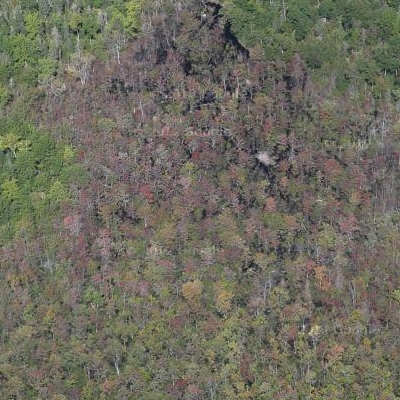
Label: Forest